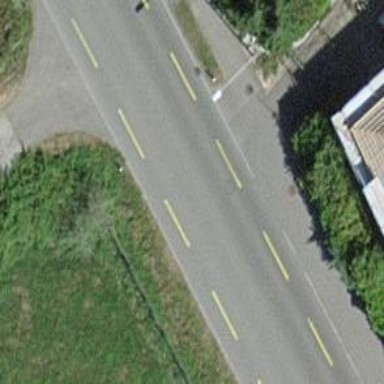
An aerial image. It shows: Primary highway with asphalt surface and designated lane for cyclists.